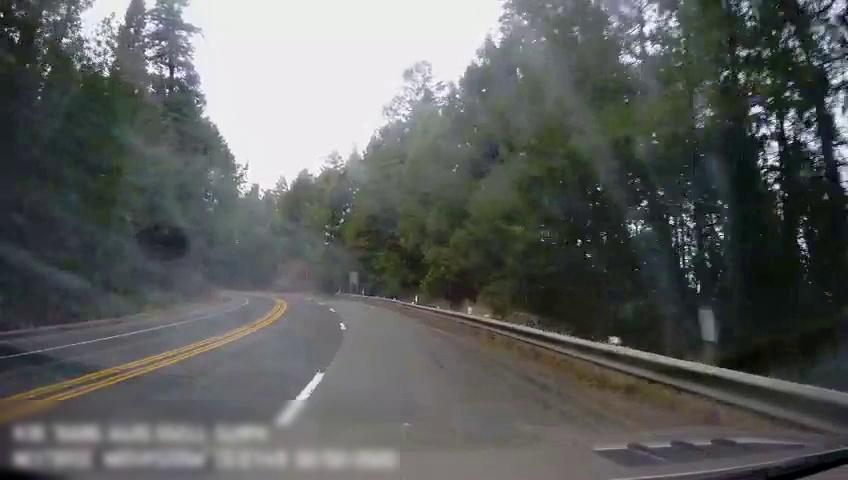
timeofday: Day
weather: Cloudy
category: Drivable Space
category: Lanes | Opposite Lane
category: Lanes | Opposite Lane
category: Lanes | Alternate Lane
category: Lanes | Current Lane